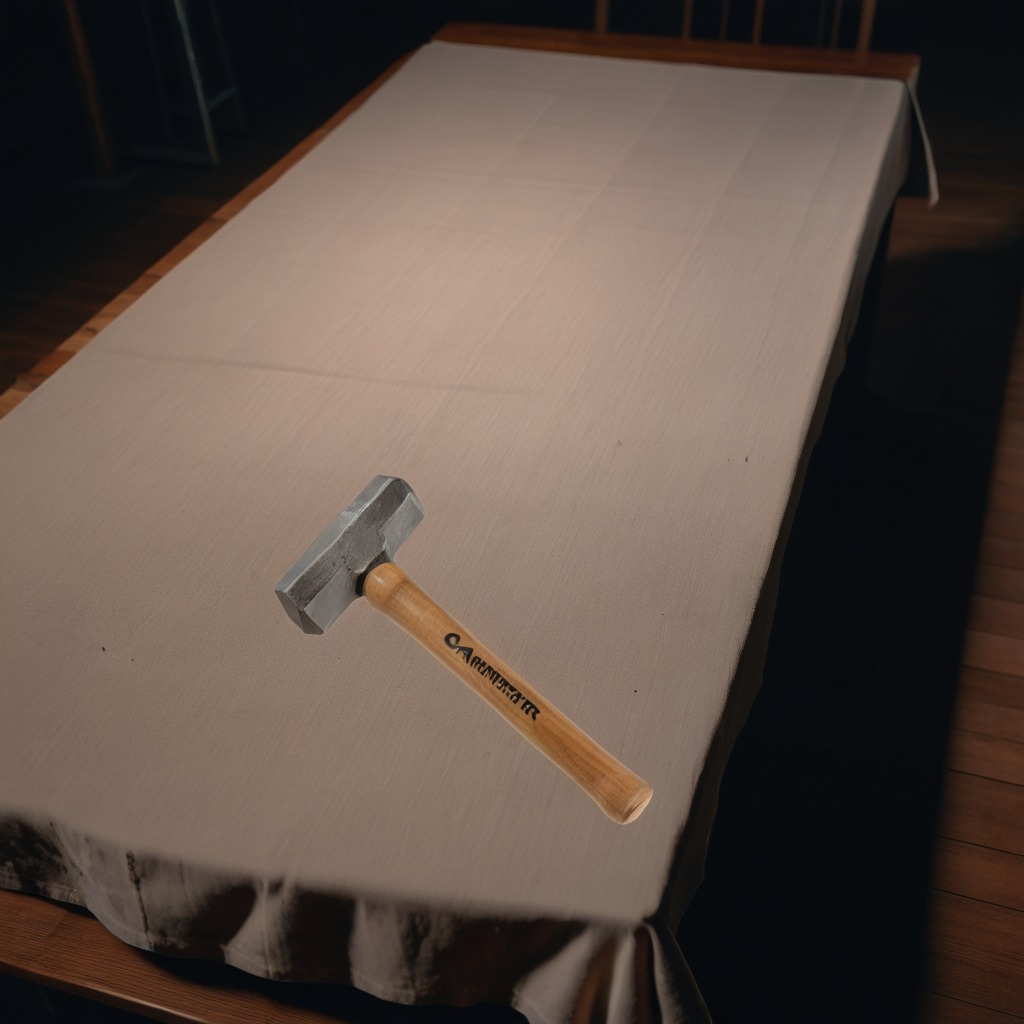
A hammer lies on a clean wooden table inside a workshop at night.